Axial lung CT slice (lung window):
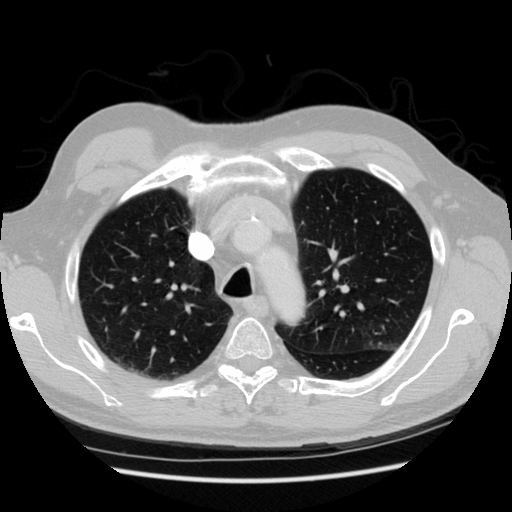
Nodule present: no